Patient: sex M, age 72
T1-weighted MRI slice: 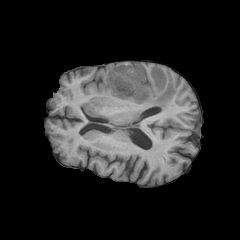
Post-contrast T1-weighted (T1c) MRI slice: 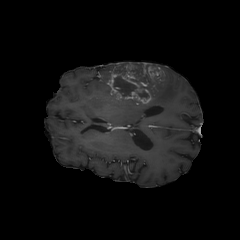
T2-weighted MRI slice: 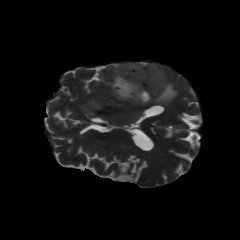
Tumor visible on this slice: yes
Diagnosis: Glioblastoma, IDH-wildtype
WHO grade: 4